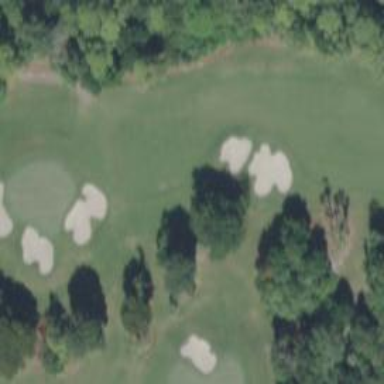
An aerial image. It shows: Golf hole.